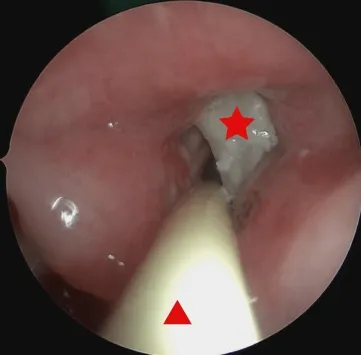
Endoscopic image of the foreign body embedded in the laryngeal ventricle (red star) with the Cook. airway placed in the rima glottis (red triangle).
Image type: endoscopy (airway_endoscopy)